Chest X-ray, PA view. Patient: 25 years old, sex M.
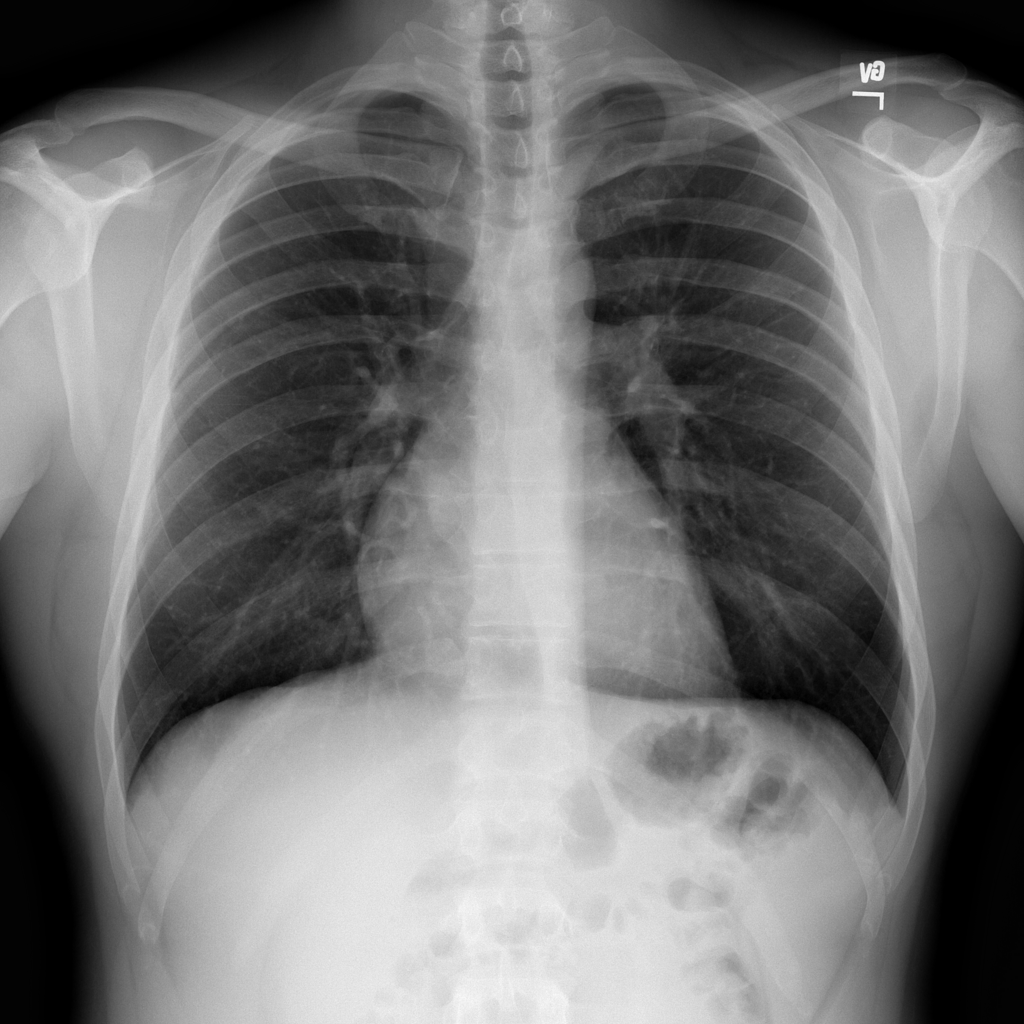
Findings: No Finding